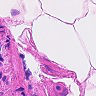
Metastatic tissue present: no